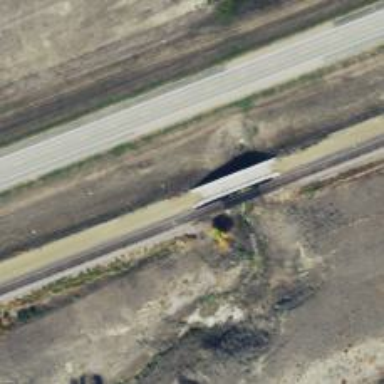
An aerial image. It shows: Bridge with single track.